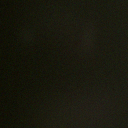
Screen state: off